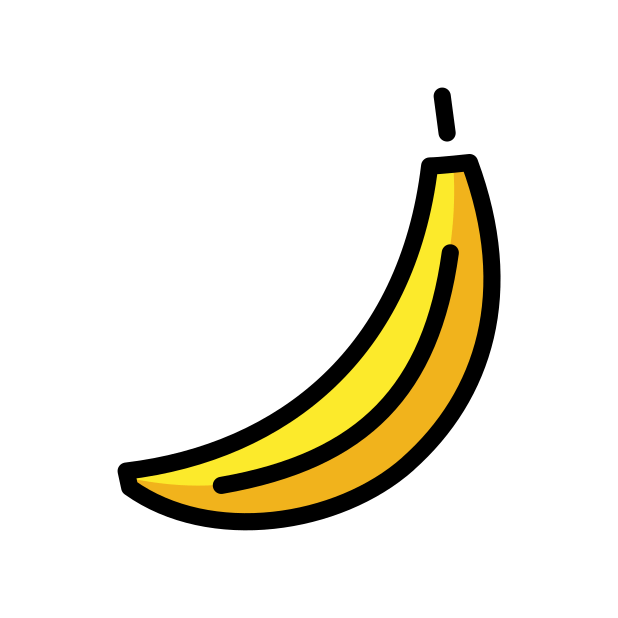
Emoji: 🍌
Name: banana
Unicode: 0x1f34c